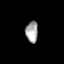
Tissue: prostate
Cell type: T cells
Senescence score: 0.6972
Nuclear area (px): 253
Mean DAPI intensity: 167.617